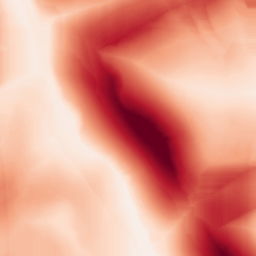
Category: morphological
Decomposition family: morphological_square
Decomposition parameters: operation: gradient
size: 50
Upsampling method: bspline
Upsampling parameters: scale: 4
Upsampling scale: 4